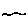
Label: line